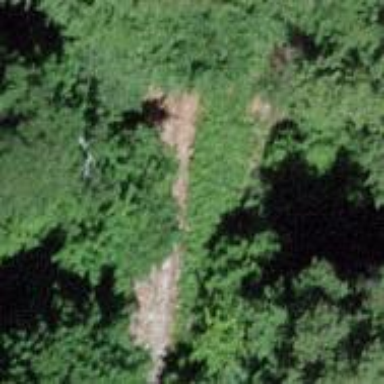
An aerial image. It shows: Path.